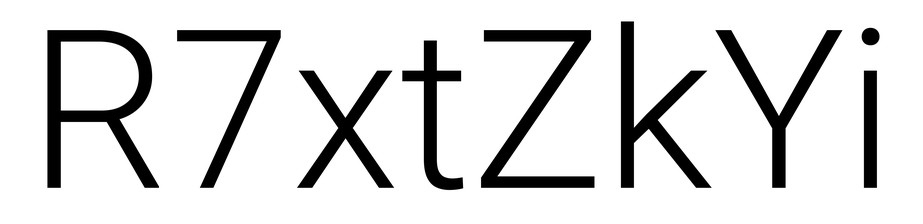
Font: Roboto_Light